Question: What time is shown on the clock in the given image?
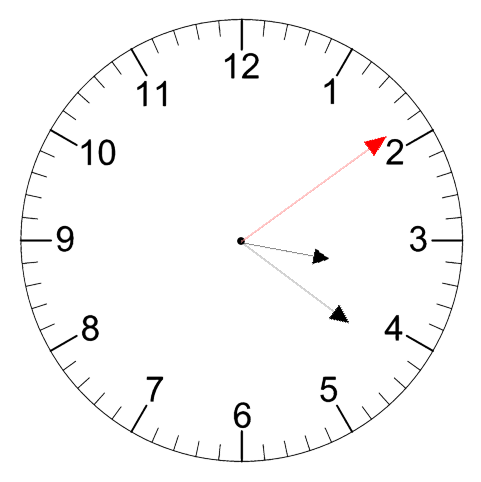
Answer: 03:21:09